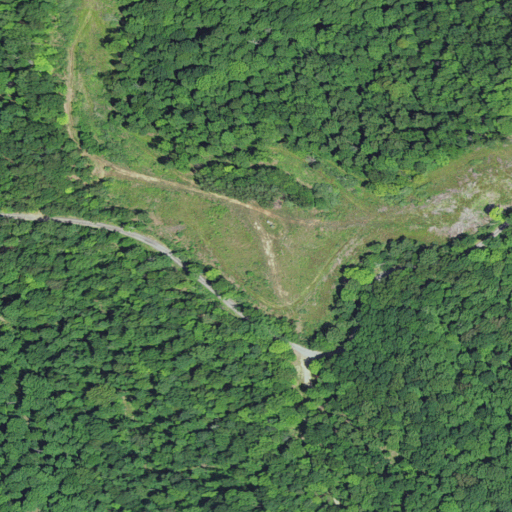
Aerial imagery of ridge(s) in West Virginia named Oil Ridge containing deciduous forest, open development, shrub, and mixed forest